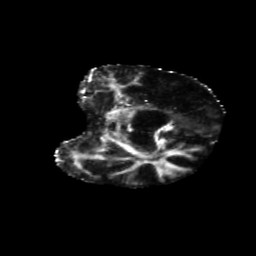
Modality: FA
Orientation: coronal
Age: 68
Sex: male
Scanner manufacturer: siemens
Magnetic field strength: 3 T
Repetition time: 5.25 s
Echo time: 0.08 s